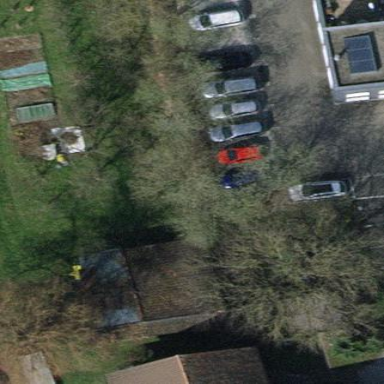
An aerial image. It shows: Street side parking area.